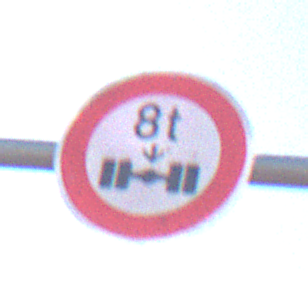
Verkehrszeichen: TatsaechlicheAchslast
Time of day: MorningAfternoon
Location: Outdoor (Nature)
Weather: Clear
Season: NotSpecified
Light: Natural